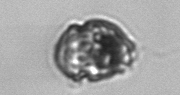
Label: Proterythropsis